Aerial crown-view tile of a tropical tree (Barro Colorado Island, Panama), acquired 20240918:
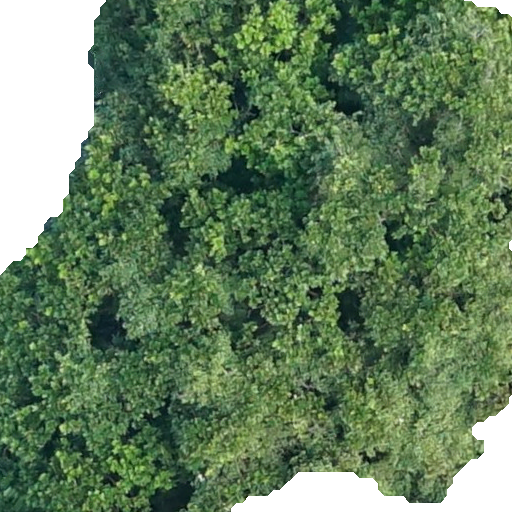
Species: Anacardium excelsum
GBIF accepted scientific name: Anacardium excelsum
Crown area: 415.62 m²